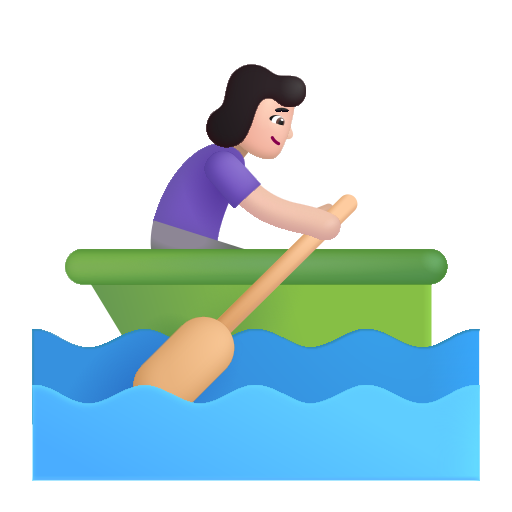
woman rowing boat color light